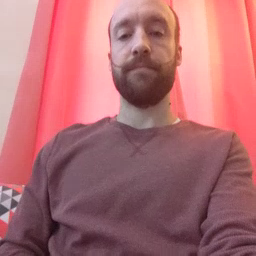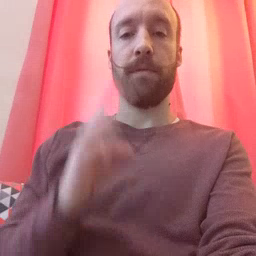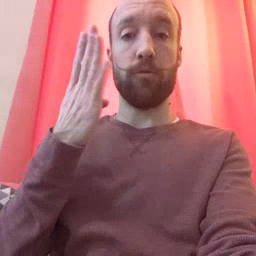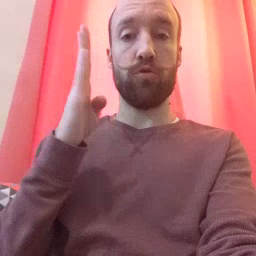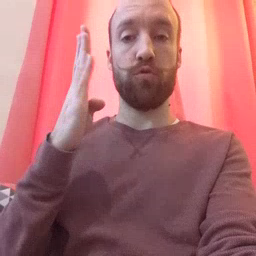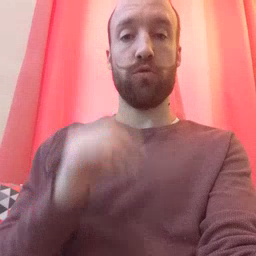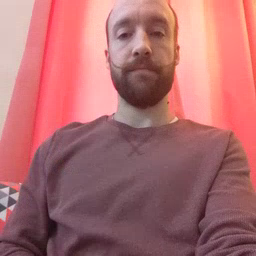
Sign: blue